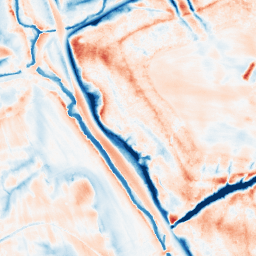
Category: edge_preserving
Decomposition family: guided
Decomposition parameters: radius: 8
eps: 0.01
Upsampling method: regularized
Upsampling parameters: scale: 2
lambda_reg: 0.001
Upsampling scale: 2